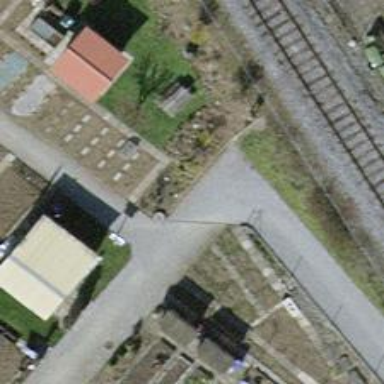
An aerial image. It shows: Gravel path.